Interaction volume radius: 10 \u00c5
Interaction volume height: 25 \u00c5
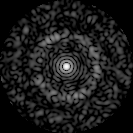
Disorder parameter: 0.8343